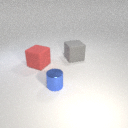
large red rubber cube to the left of large gray rubber cube